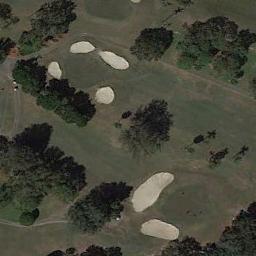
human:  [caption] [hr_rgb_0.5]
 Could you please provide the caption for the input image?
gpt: There are two parallel paths from top left to bottom right .

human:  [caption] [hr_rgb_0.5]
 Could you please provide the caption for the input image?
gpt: The golf course has some fairways and sandpits and some barrier trees are on both sides of the fairways .

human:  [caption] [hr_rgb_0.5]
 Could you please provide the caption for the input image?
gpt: There are a few bunkers and a few paths on the large green lawn on the golf course and many trees .

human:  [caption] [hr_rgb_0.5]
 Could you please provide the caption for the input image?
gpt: Many trees are near the golf course .

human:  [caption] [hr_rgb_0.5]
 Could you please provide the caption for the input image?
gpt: There are six bunkers and some green trees on the golf course .